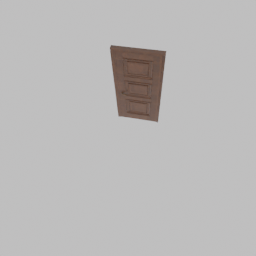
Label: architecture